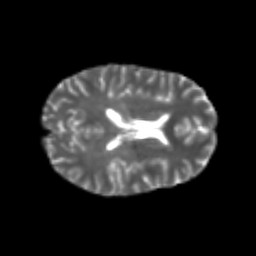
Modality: T2w
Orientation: axial
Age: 25
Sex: female
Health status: healthy
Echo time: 0.074 s